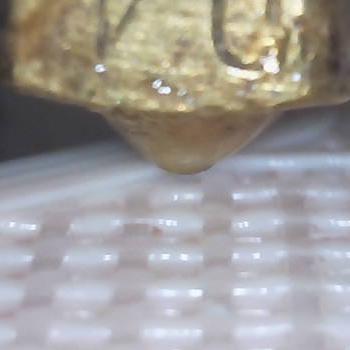
Flow rate: 56%